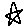
Label: star